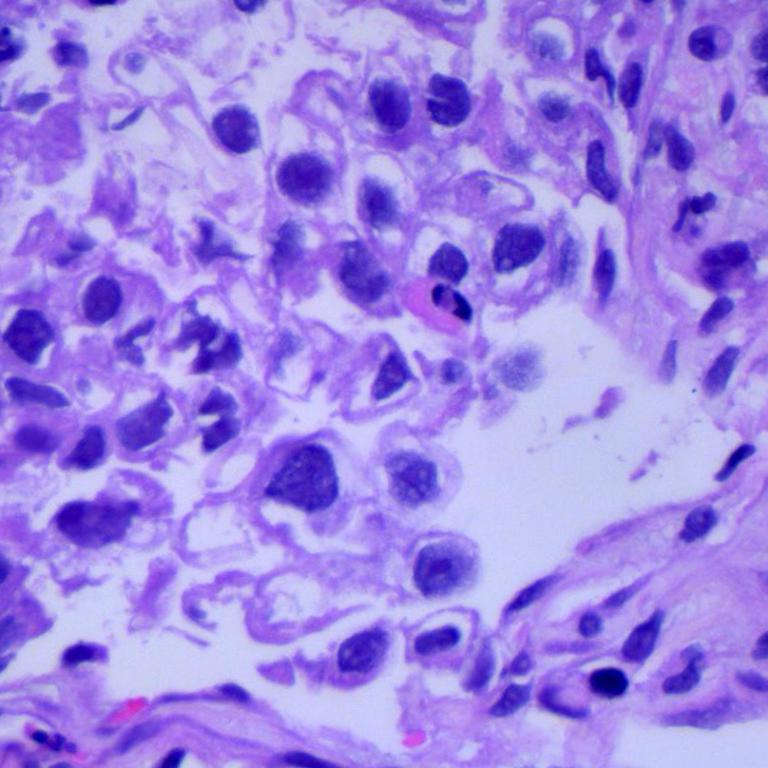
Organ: lung
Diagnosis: adenocarcinomas